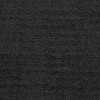
Atmospheric dust classification: dusty